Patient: sex F, age 69
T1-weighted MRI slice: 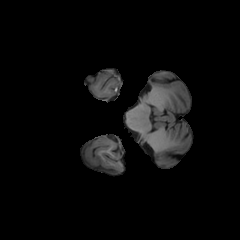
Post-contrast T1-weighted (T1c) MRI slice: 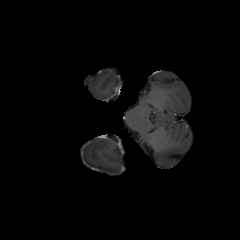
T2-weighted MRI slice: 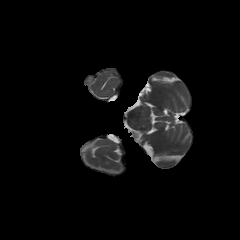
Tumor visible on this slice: no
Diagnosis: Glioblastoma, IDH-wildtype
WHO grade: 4